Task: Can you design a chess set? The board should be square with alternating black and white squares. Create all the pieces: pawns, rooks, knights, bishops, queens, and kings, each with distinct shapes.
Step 2615:
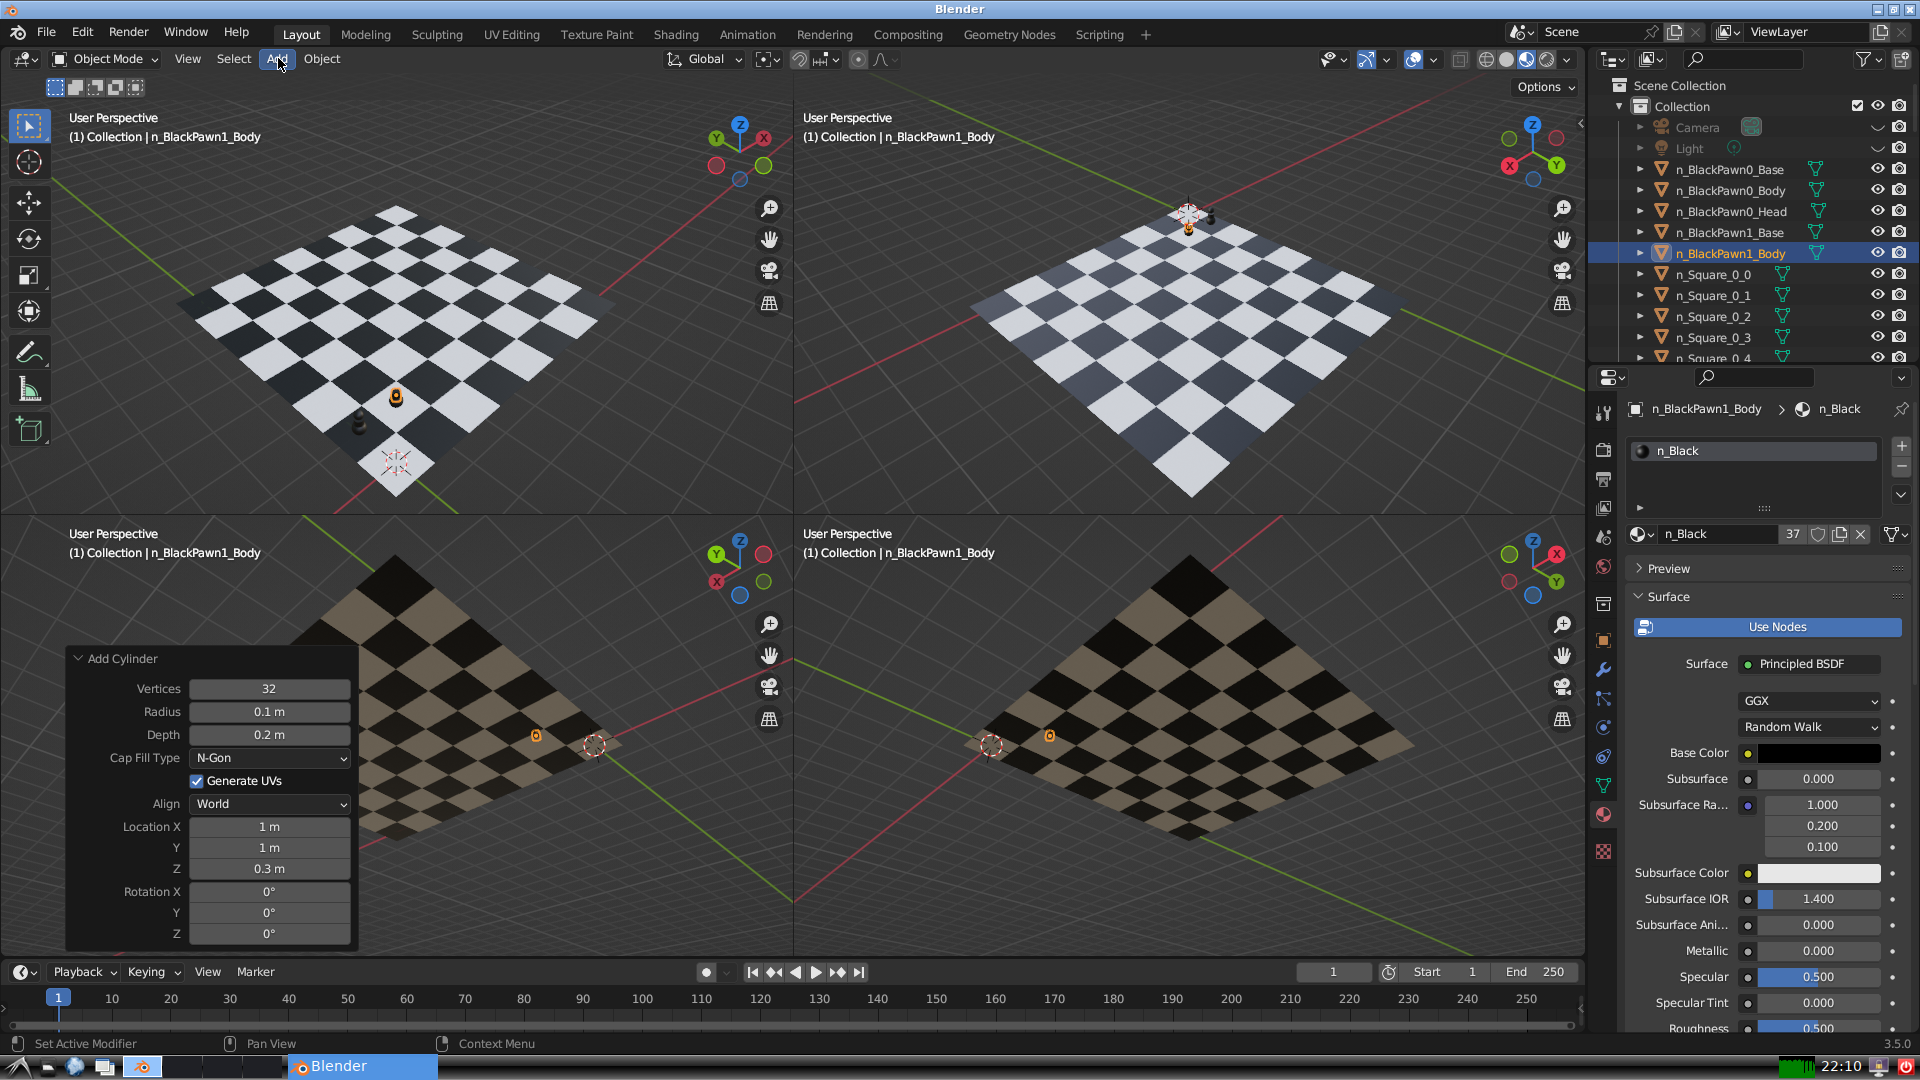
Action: click: no